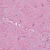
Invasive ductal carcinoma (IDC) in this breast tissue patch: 1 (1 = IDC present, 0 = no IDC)